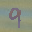
Label: 9